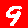
Digit: 9